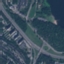
Land use / land cover: Highway